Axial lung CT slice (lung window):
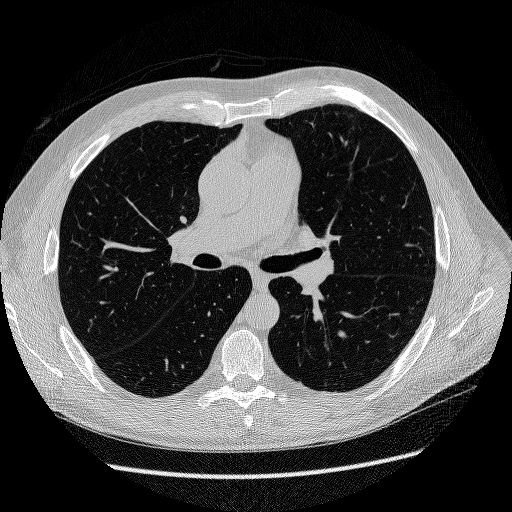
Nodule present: no